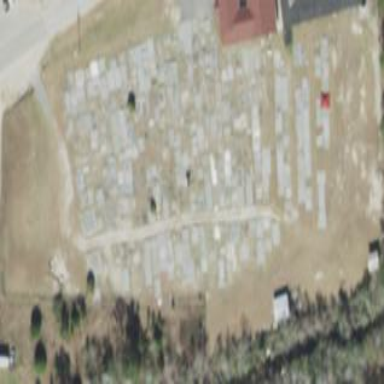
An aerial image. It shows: Cemetery.